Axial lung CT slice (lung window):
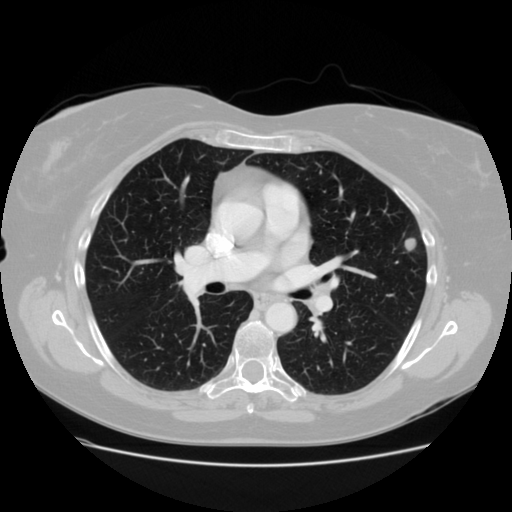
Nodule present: yes
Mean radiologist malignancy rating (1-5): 3